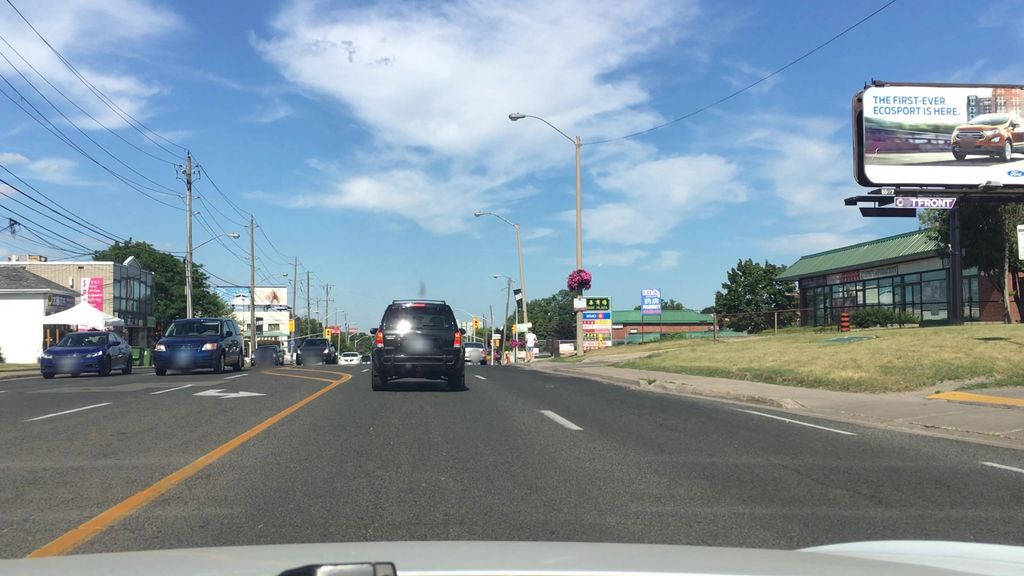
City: toronto